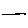
Label: line